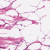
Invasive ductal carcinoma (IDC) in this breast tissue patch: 0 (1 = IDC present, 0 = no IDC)